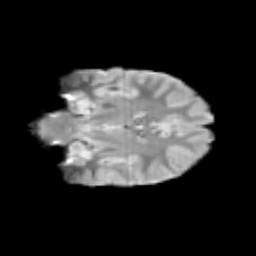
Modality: T2w
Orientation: coronal
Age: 10
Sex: female
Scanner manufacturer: siemens
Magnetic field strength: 3 T
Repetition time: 3.8 s
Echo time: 0.07 s